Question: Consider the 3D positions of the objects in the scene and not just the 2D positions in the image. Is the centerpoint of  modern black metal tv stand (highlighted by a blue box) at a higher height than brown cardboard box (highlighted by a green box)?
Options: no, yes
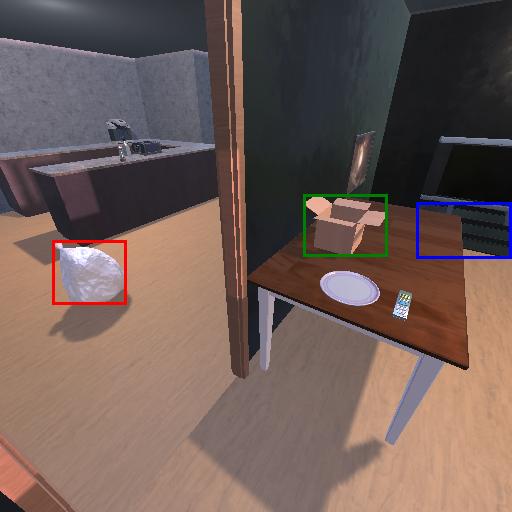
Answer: no